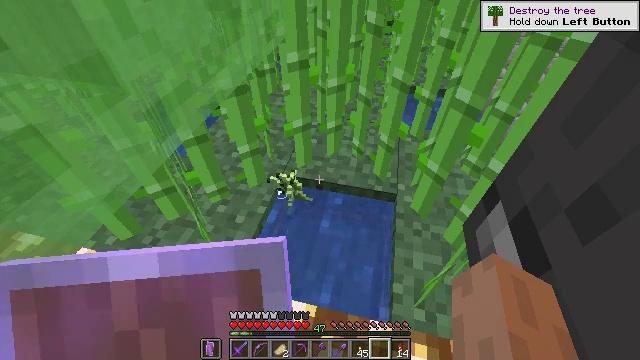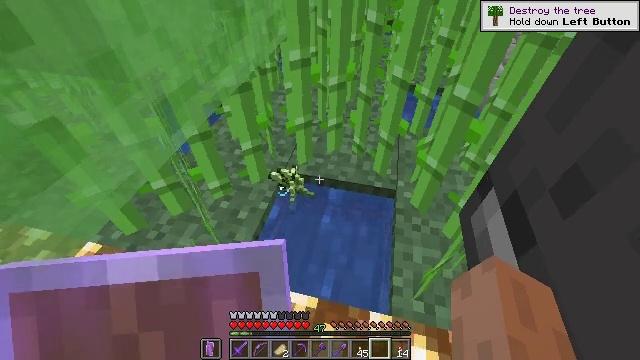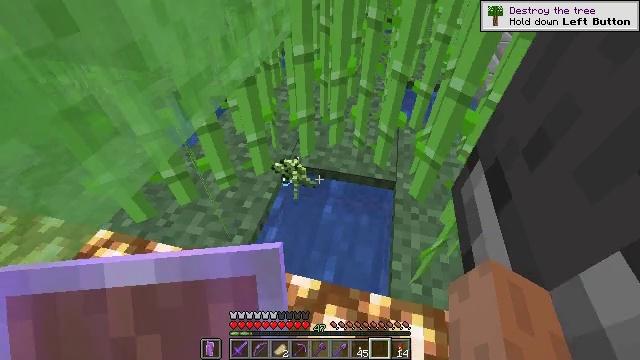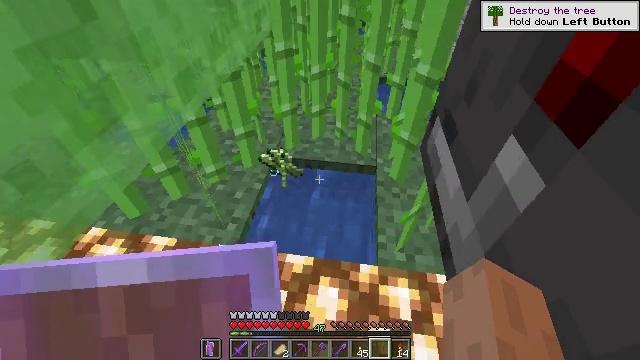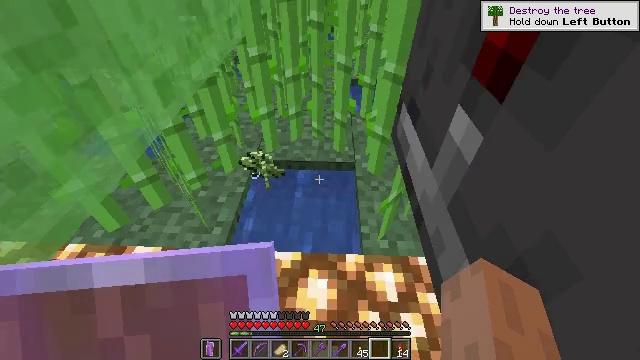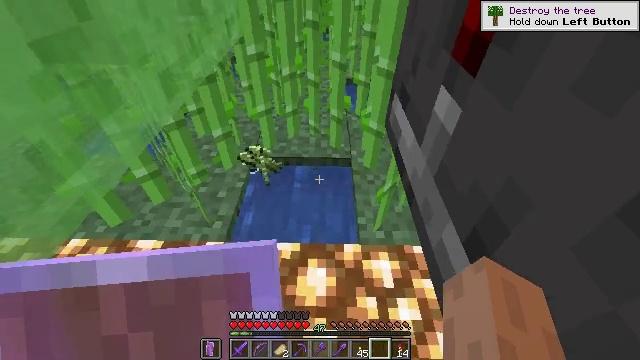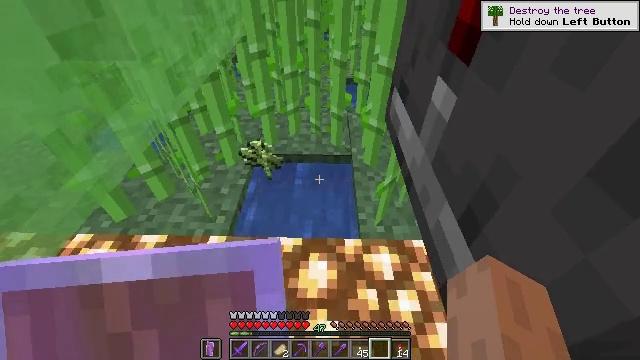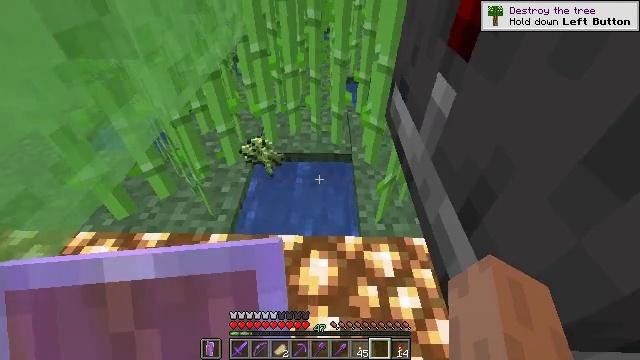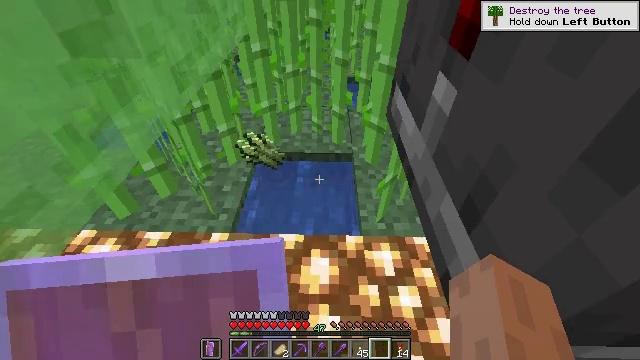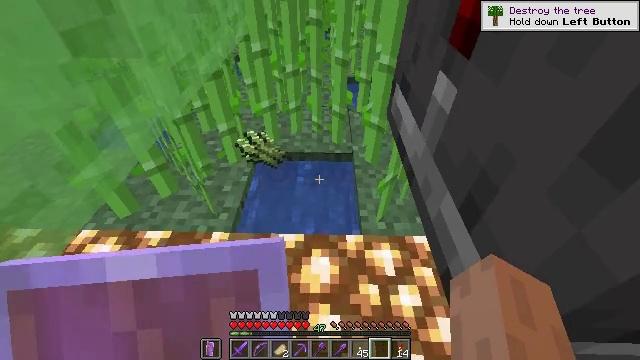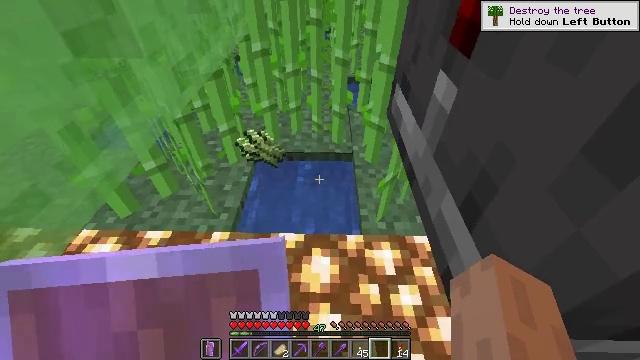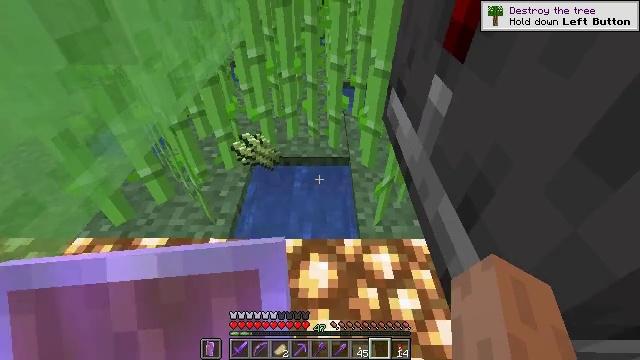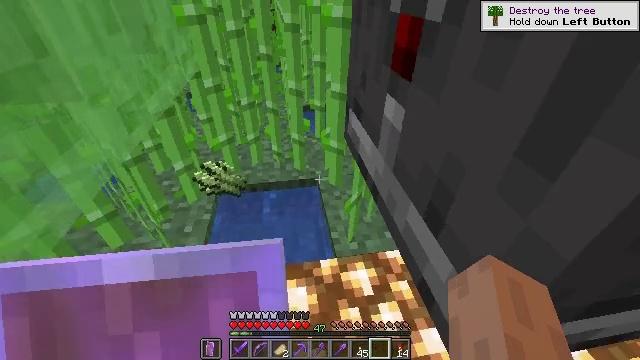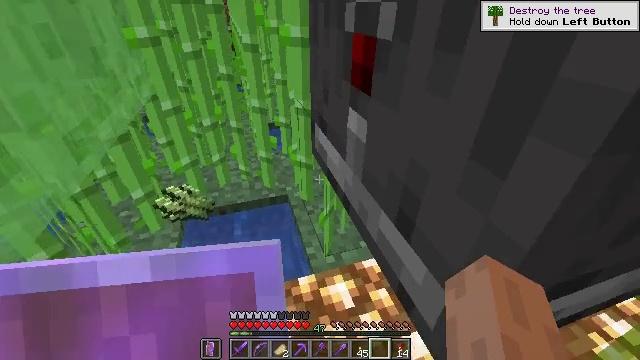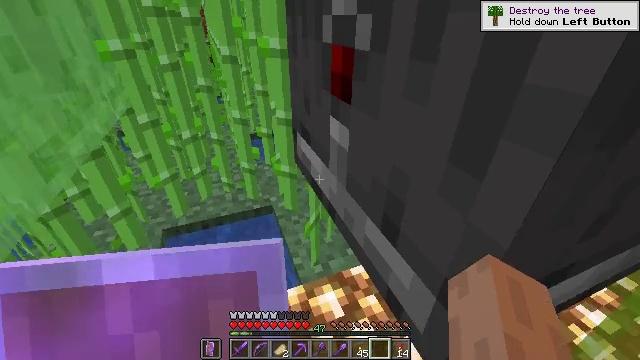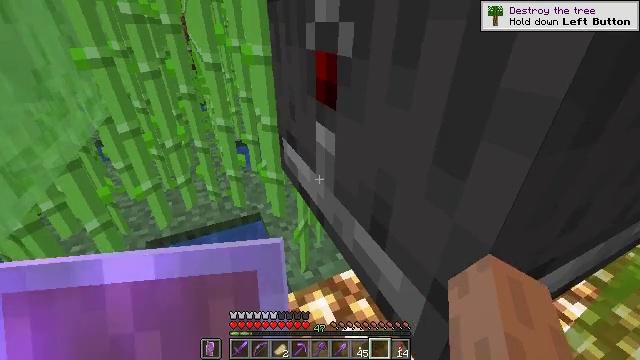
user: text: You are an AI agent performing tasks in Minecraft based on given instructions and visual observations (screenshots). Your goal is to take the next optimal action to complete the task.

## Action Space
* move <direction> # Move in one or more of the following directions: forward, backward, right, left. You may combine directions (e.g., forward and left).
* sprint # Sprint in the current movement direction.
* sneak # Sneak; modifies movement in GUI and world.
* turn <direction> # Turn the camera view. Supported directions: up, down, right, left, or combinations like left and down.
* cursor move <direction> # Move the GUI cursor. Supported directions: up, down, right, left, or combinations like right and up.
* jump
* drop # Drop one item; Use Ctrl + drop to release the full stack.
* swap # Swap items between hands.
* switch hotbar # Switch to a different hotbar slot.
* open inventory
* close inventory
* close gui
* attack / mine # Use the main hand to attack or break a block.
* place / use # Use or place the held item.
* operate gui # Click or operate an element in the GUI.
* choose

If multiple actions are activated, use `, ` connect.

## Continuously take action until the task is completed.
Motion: motion action
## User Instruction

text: Mine the observer block.
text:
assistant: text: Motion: move back
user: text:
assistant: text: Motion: move back
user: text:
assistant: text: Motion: move back, turn right
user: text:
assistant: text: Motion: turn right and up
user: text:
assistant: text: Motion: turn right
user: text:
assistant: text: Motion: no_op
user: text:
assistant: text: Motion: no_op
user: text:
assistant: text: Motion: no_op
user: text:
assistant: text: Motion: no_op
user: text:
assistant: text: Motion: no_op
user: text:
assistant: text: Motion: turn right and up
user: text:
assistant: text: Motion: turn right and up
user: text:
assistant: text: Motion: turn right and up
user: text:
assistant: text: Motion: turn right and up
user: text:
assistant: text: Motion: turn right and up
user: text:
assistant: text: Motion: turn right
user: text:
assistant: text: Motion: turn right
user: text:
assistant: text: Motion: no_op
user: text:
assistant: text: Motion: no_op
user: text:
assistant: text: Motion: no_op
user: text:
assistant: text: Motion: no_op
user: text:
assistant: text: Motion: no_op
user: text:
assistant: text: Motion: no_op
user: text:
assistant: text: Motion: no_op
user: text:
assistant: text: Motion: turn left
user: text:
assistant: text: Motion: turn left
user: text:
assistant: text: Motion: no_op
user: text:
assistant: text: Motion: no_op
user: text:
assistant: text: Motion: no_op
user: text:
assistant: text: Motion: no_op